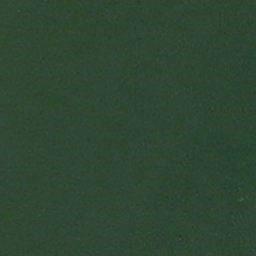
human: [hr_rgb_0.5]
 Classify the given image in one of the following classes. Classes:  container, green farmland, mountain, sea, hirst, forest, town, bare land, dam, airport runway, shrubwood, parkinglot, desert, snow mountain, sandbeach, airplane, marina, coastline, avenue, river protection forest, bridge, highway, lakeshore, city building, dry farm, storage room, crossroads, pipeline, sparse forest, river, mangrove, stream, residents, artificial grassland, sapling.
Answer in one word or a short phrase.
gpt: sea